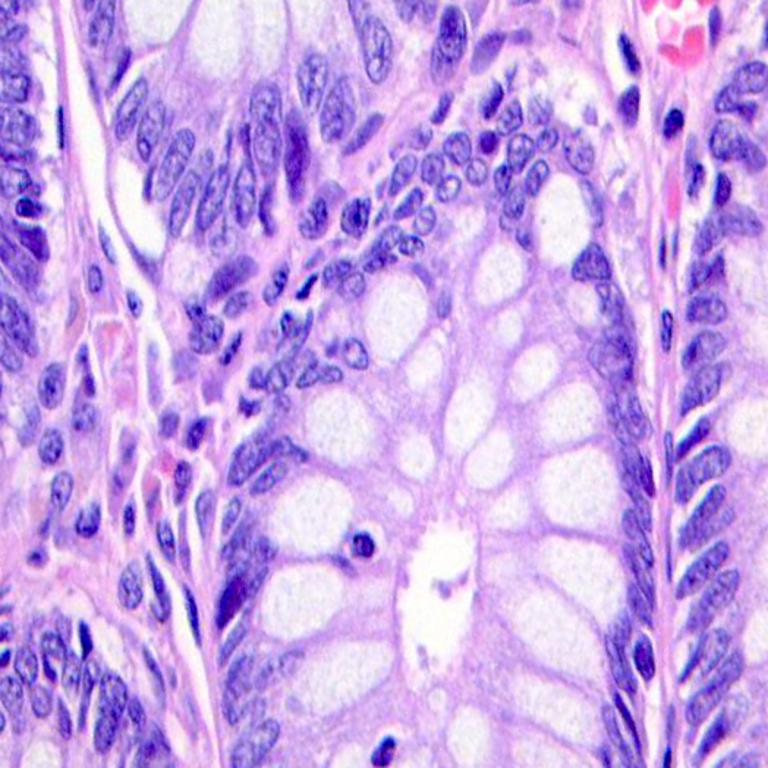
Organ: colon
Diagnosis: benign